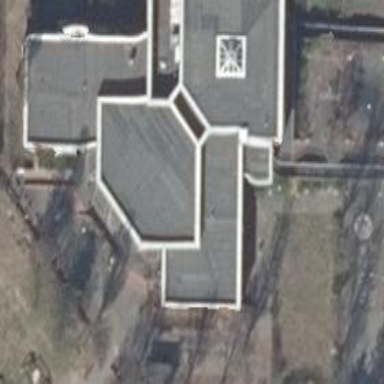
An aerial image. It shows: Civic building with flat roof.